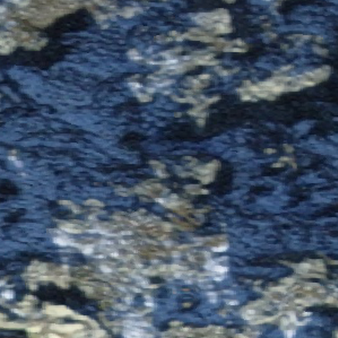
Label: other